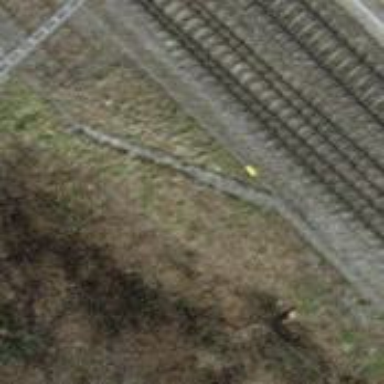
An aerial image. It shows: Railway buffer stop.